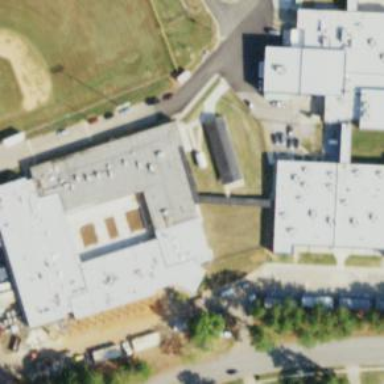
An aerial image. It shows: School building.